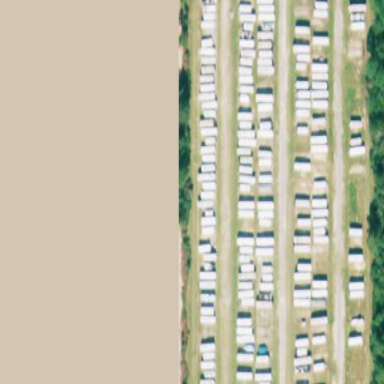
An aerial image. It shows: Caravan site for tourism.